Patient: sex M, age 32
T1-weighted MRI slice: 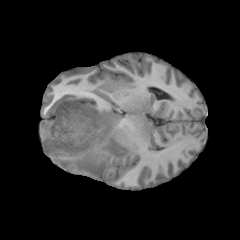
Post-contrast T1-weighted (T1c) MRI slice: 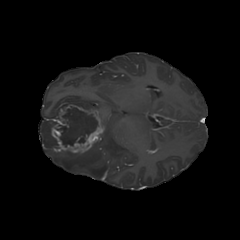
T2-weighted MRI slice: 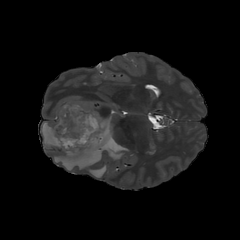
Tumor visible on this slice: yes
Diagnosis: Glioblastoma, IDH-wildtype
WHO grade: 4